An envelope spectrum derived from a bearing vibration measurement is shown; the reference markers locate BPFO, BPFI, BSF and FTF for this bearing geometry and shaft speed. Classify the bearing condition as one of: normal, inner_race, outer_race, ball.
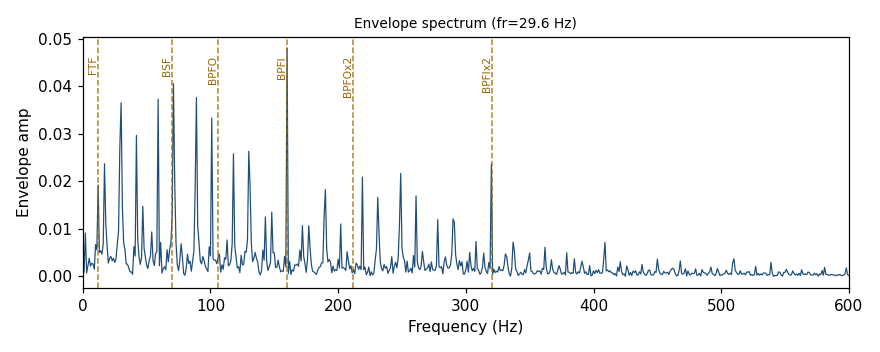
Answer: inner_race